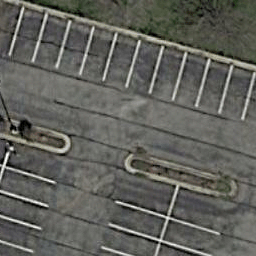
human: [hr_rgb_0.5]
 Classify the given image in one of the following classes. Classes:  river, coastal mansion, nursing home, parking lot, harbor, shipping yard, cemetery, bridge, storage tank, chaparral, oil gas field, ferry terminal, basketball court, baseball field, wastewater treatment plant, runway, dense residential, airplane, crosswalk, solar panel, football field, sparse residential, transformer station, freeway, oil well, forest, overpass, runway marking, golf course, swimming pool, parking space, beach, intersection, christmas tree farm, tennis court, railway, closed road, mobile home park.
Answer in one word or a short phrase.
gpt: parking space